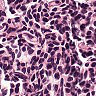
Metastatic tissue present: no